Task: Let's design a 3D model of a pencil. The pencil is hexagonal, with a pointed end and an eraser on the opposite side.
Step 101:
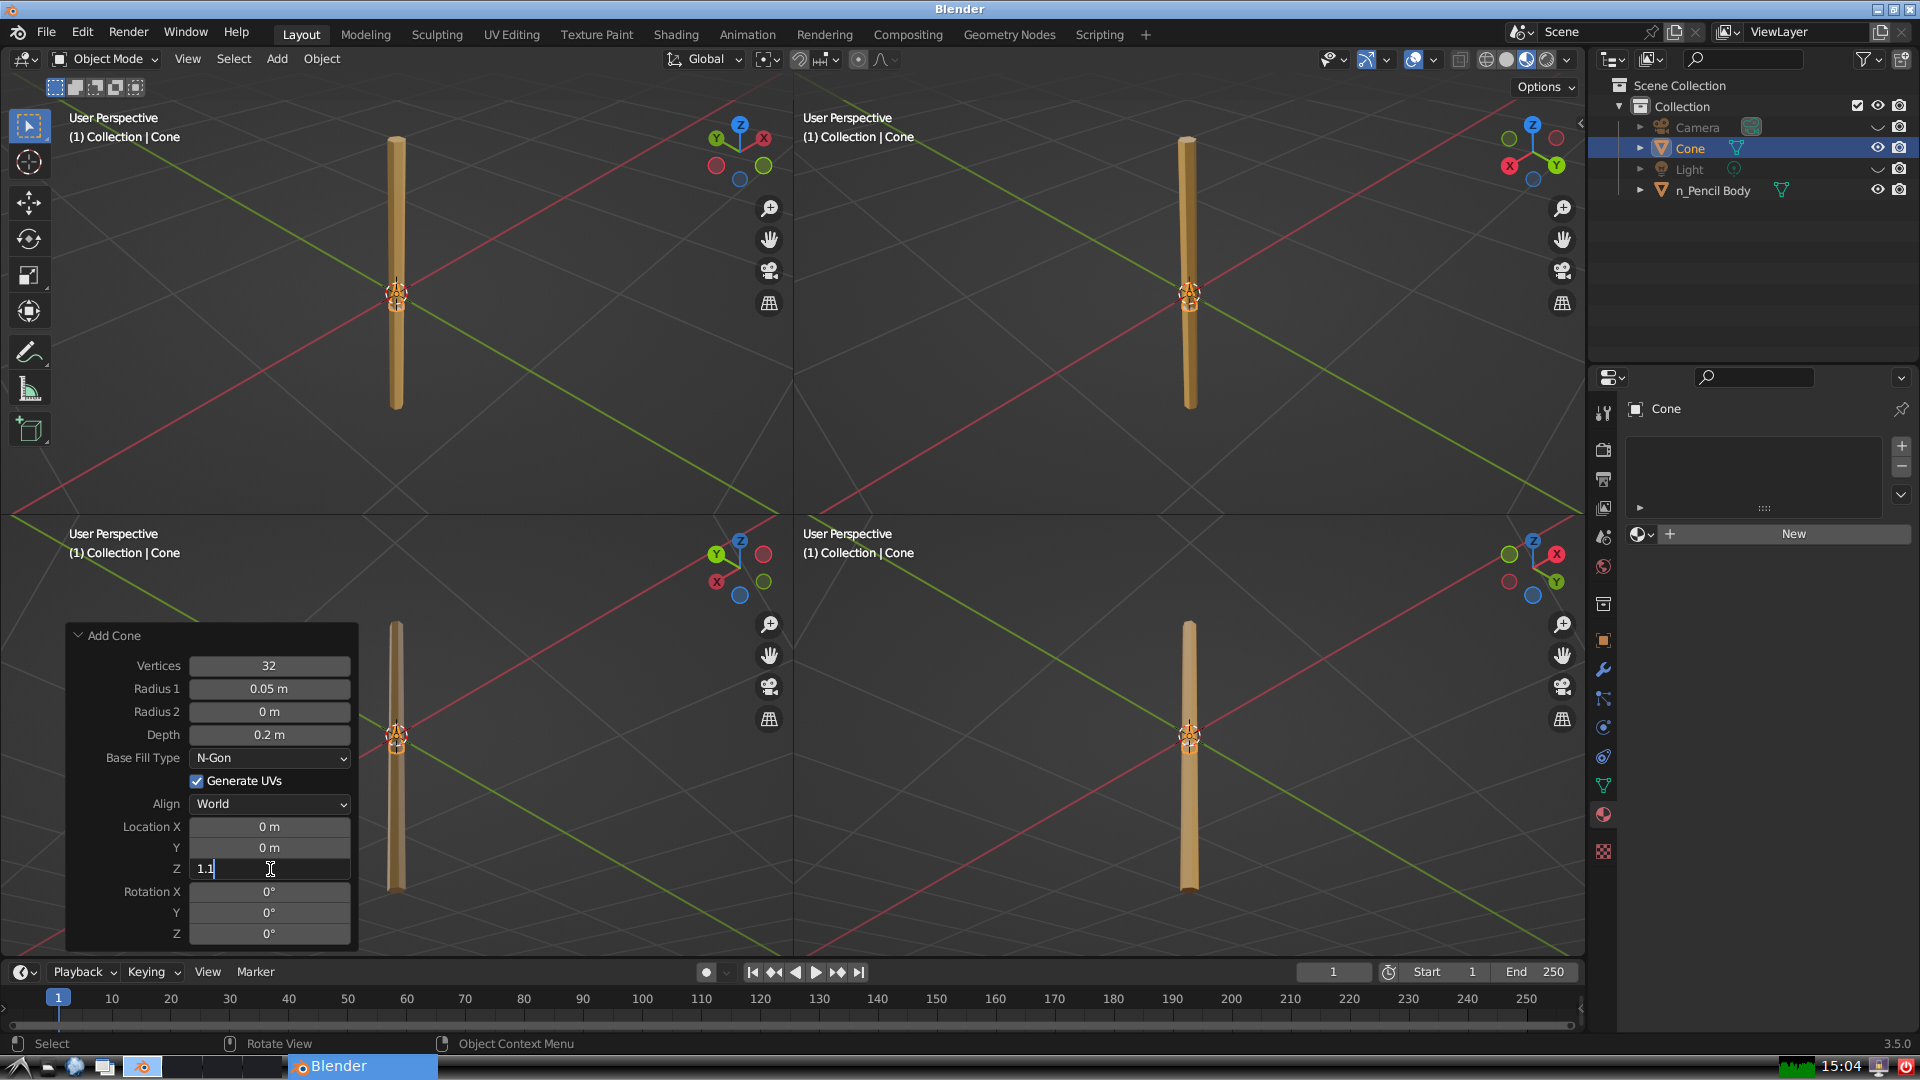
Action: {"key_press": ['Return']}